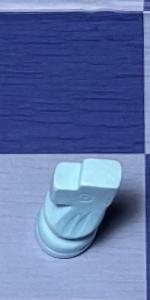
Label: Knight_White